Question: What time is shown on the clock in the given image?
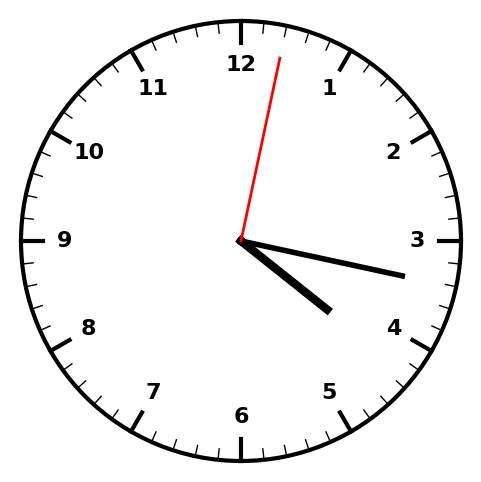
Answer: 04:17:02